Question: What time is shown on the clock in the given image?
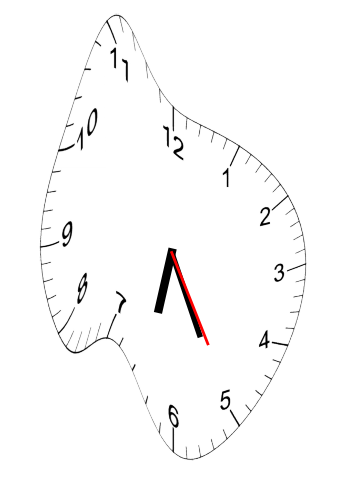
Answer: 06:25:25